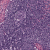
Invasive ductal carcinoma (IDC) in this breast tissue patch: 0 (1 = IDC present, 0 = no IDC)